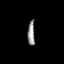
Tissue: prostate
Cell type: Fibroblasts
Senescence score: 0.71
Nuclear area (px): 175
Mean DAPI intensity: 145.257